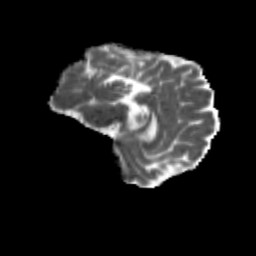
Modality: MD
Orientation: sagittal
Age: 62
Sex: female
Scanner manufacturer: siemens
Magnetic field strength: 3 T
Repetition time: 4.71 s
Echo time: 0.0906 s